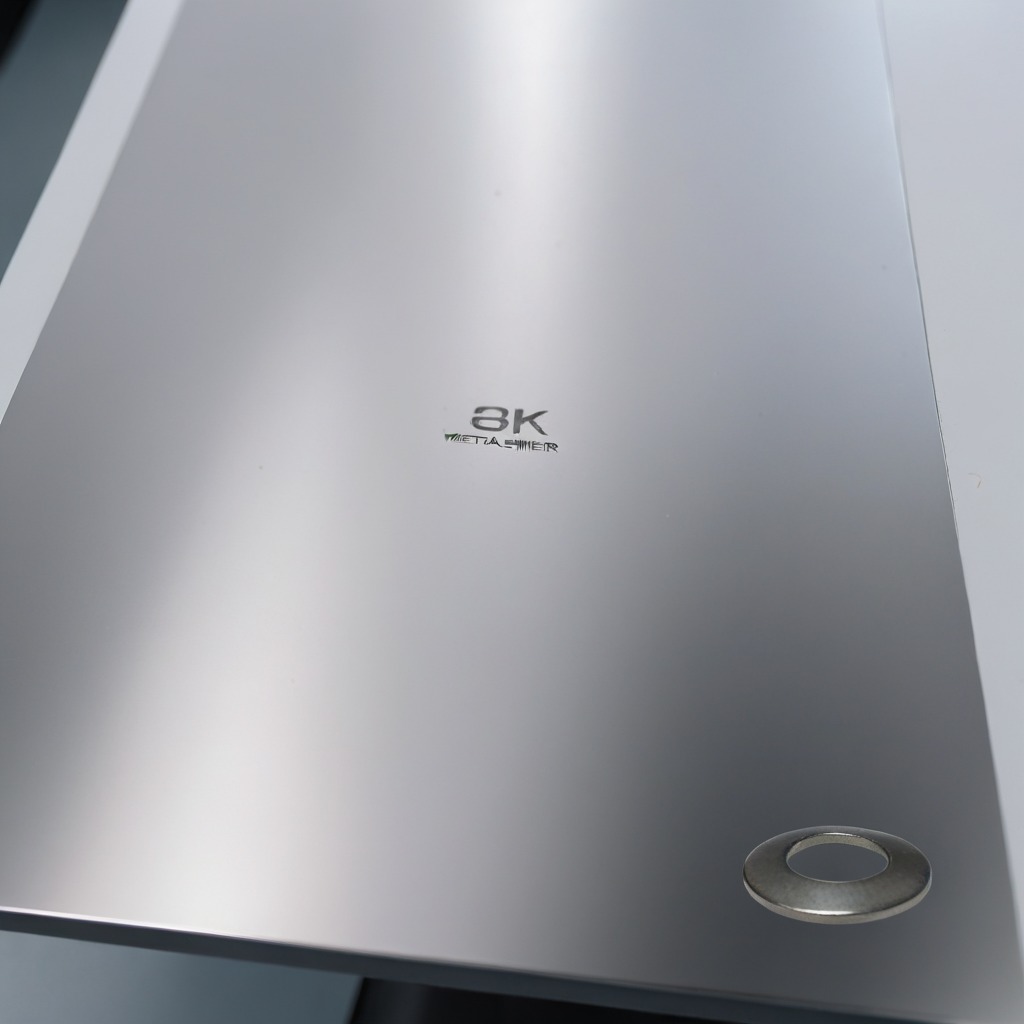
A flat metal washer is lying on the stainless steel table in a high-end prototyping lab.